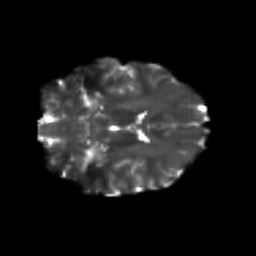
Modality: T2w
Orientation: coronal
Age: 19
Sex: female
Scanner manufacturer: siemens
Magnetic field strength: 3 T
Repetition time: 3.5 s
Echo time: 0.125 s